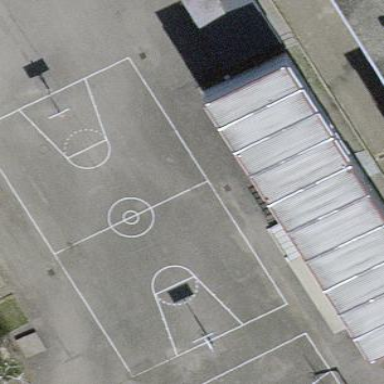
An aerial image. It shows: Basketball court with asphalt surface.